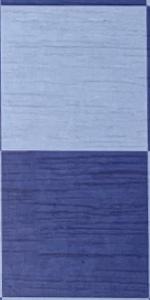
Label: Empty